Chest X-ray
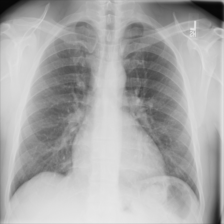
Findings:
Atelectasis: negative
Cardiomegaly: negative
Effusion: negative
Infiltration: negative
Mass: negative
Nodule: negative
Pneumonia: negative
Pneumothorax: negative
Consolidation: negative
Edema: negative
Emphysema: negative
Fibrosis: negative
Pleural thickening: negative
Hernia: negative